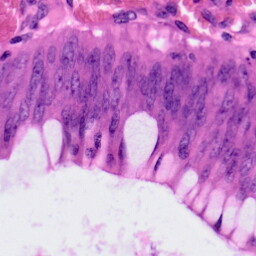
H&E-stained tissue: Colon